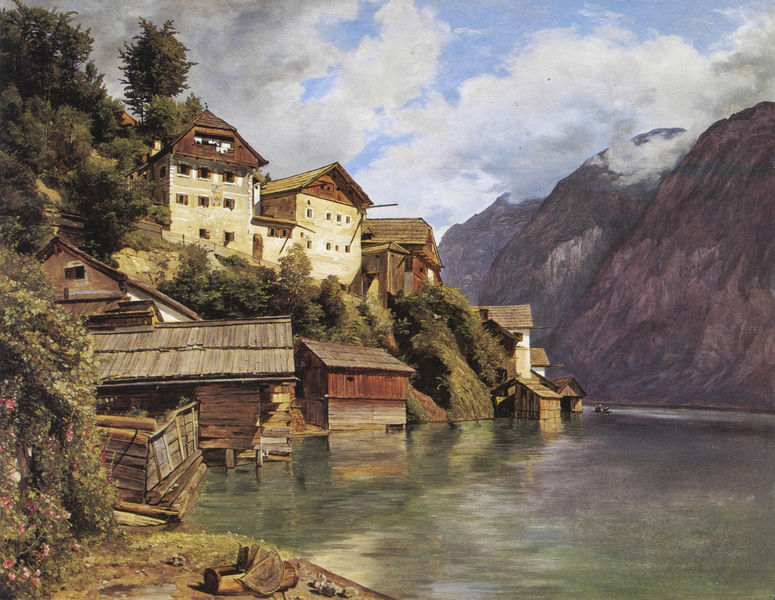
Titel: Parthie von Hallstatt
Künstler: Ferdinand Georg Waldmüller
Standort: Salzburg
Institution: Museum Carolino Augusteum
Schlagwörter: baum, berg, blau, blätter, felsen, gemälde, himmel, schatten, wasser, wolken, bäume, fluss, gelb, grün, landschaft, menschen, ocker, see, stadt, ufer, wäsche, braun, fenster, grau, hell, holz, licht, männer, schwarz, tür, weiss, blüten, dach, gebäude, haus, rosen, wolke, beige, malerei, architektur, stein, steine, spiegel, öl, horizont, häuser, mühle, natur, spiegelung, busch, büsche, gebüsch, gewässer, hütte, rauch, sonne, hochwasser, land, pflanze, pflanzen, tal, wald, anhöhe, boot, schuppen, balkon, küste, wellen, ansicht, fassaden, ort, türen, abhang, berge, berghang, einschnitt, fels, gebirge, hang, dorf, dächer, giebel, nebel, violett, massiv, hof, hütten, idylle, böschung, strömung, tannen, fischerdorf, steg, realistisch, spiegeln, bretter, transparent, tor, foto, panorama, regen, blühen, katze, kloster, alpen, regenrinne, abhänge, druck, österreich, tore, bootshaus, holzhütte, bauernhäuser, busche, fjord, vordach, waldmüller, bergsee, hölzer, schindeln, alpenlandschaft, schindeldach, abhan, begirge, bergmassiv, bootshäuser, bootshütte, dachrinne, gegenständlich, hallstadt, heckenrosen, jagdschloss, pfahlbauten, stadel, tel, wolkenfetzen, holzhäuser, holzhütten, kletterrosen, holzdächer